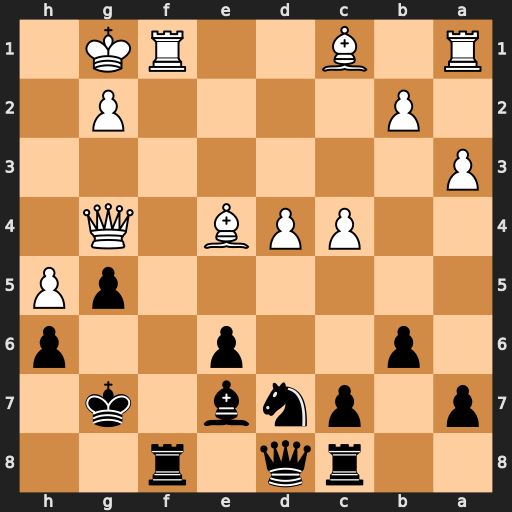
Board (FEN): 2rq1r2/p1pnb1k1/1p2p2p/6pP/2PPB1Q1/P7/1P4P1/R1B2RK1
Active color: b
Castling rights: -
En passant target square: -
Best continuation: Nf6 Qd1 Nxe4